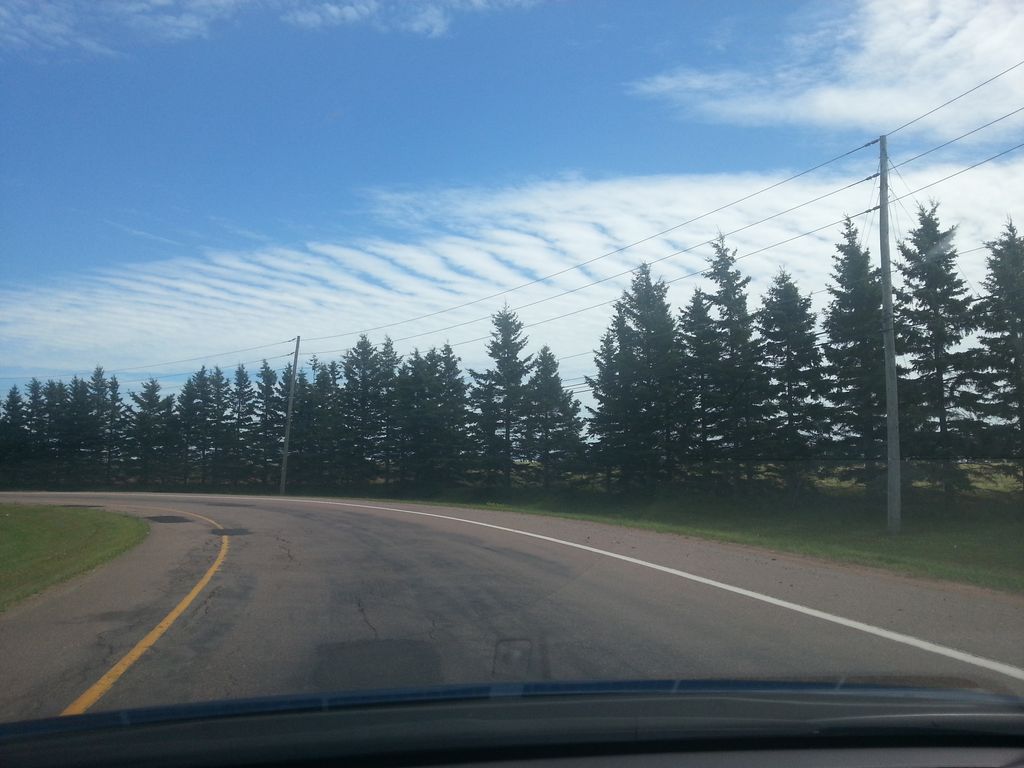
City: charlottetown